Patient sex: F
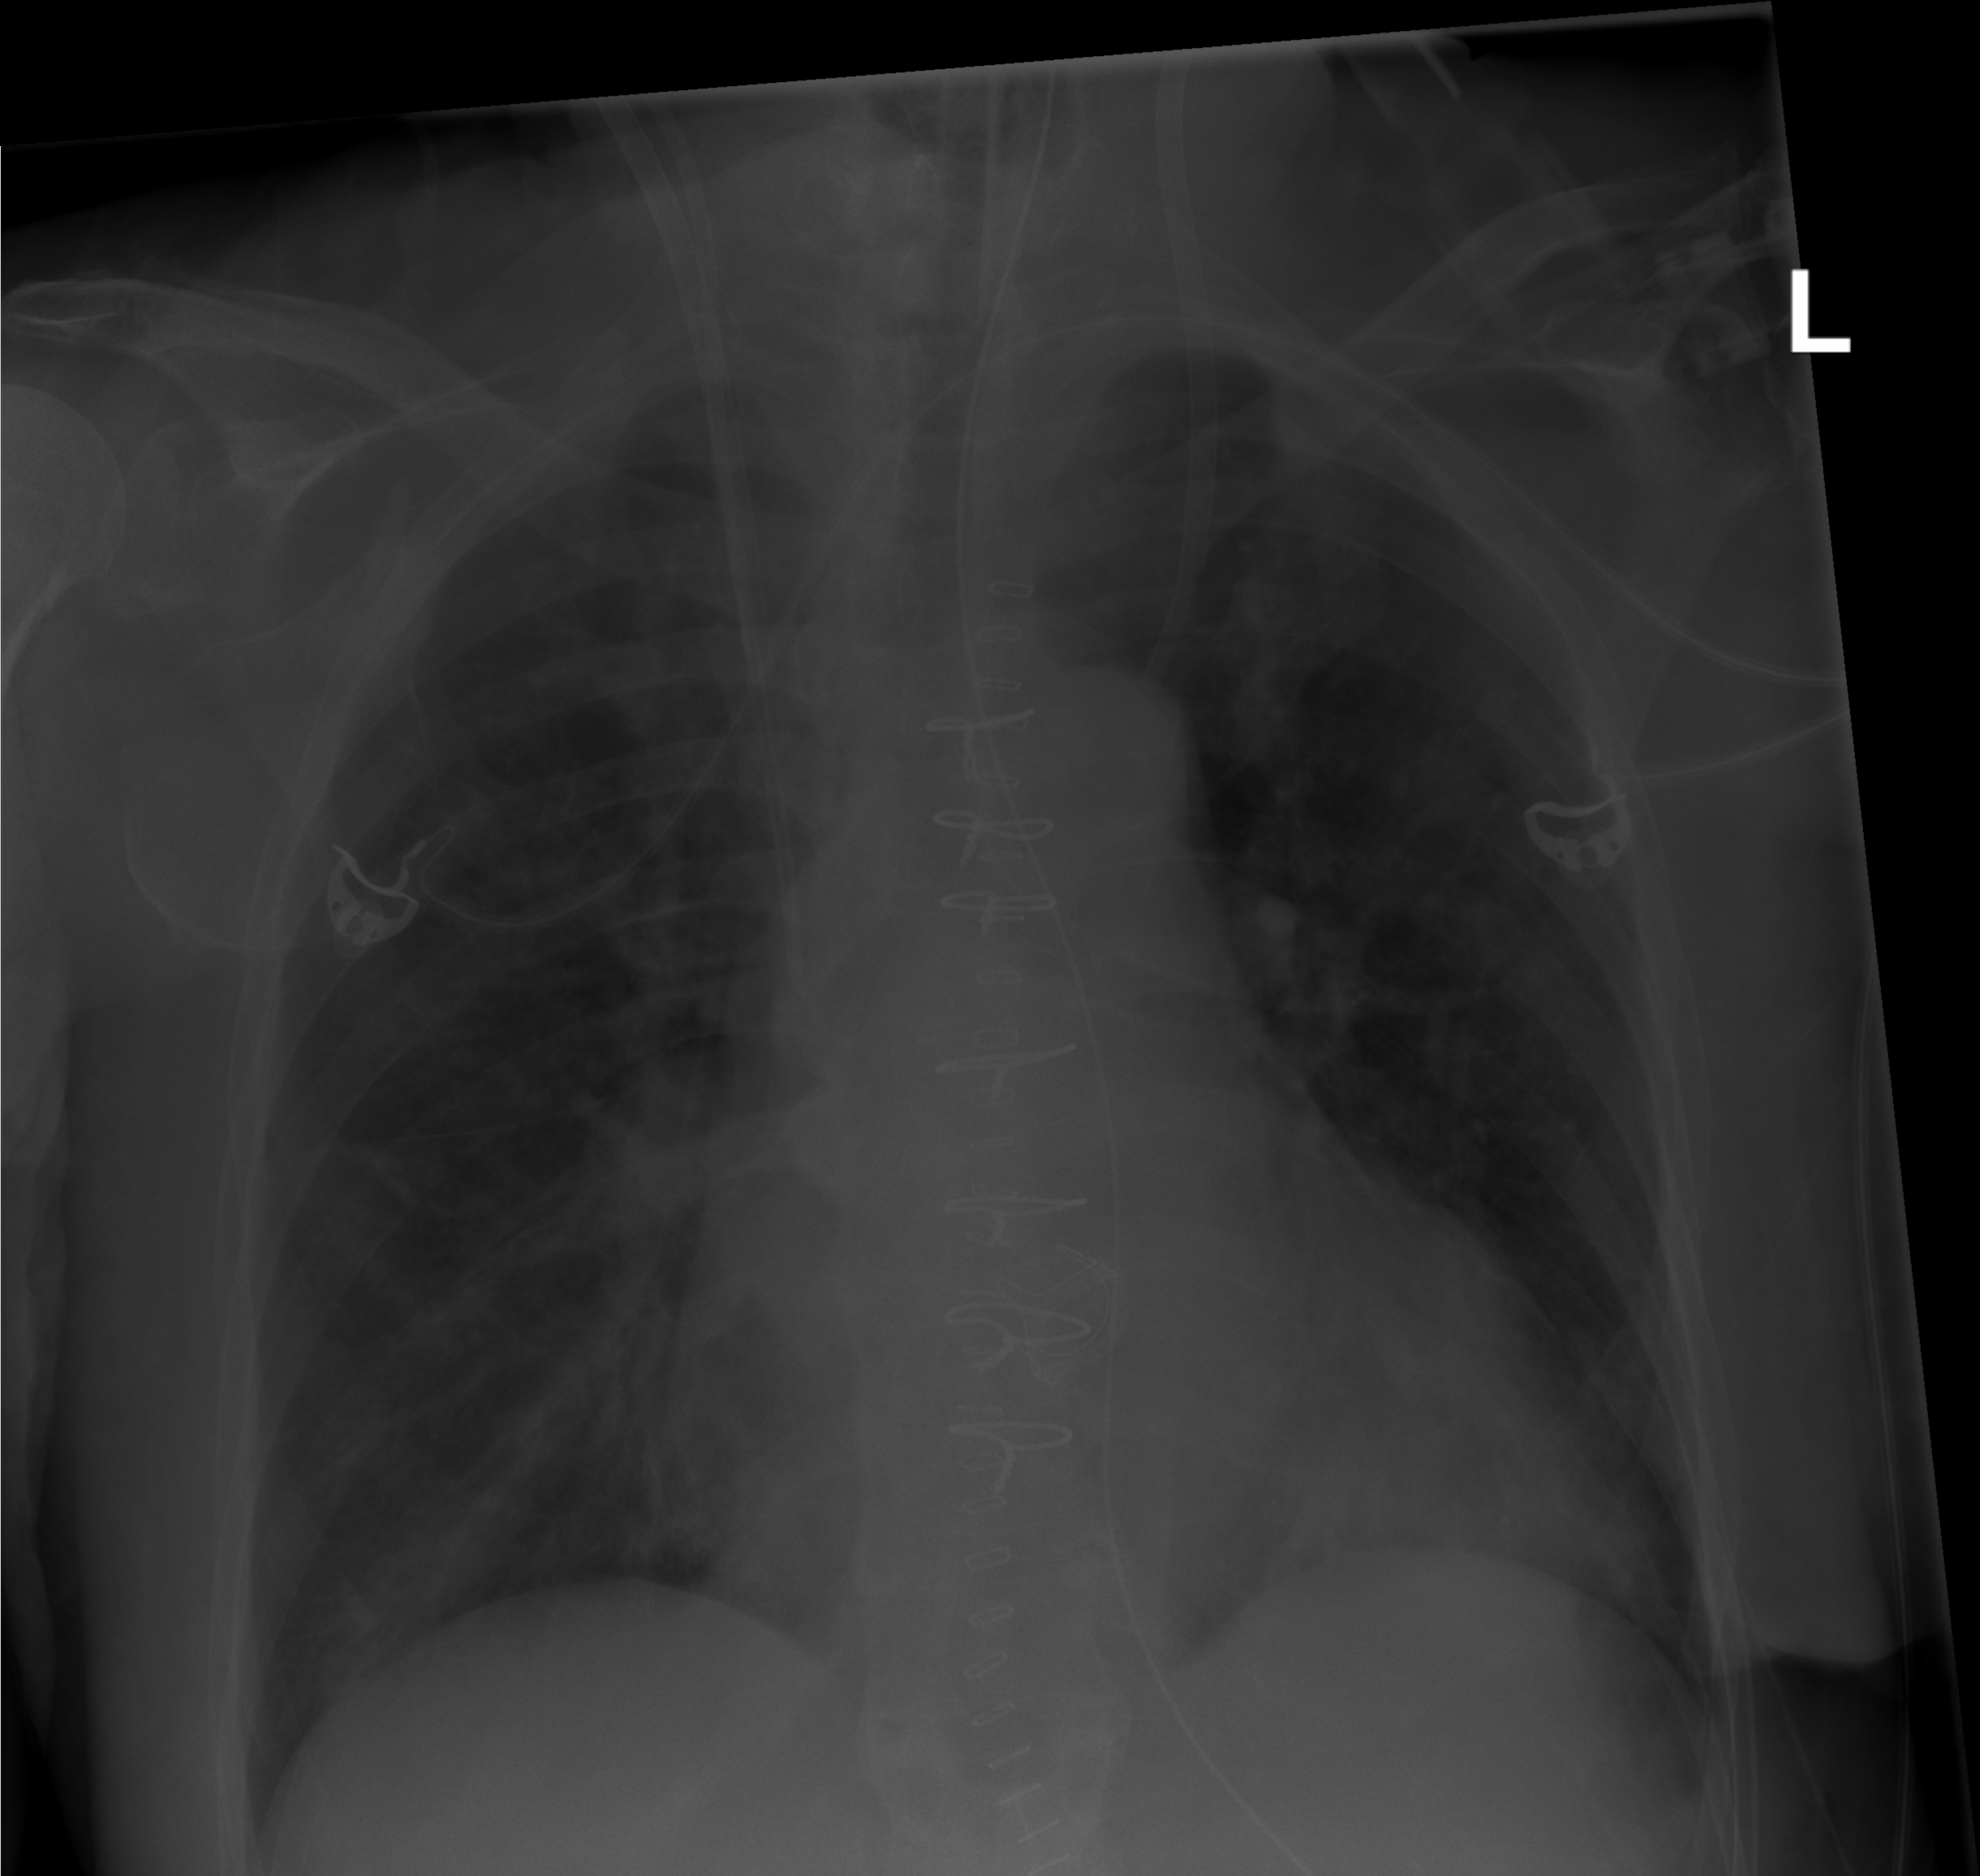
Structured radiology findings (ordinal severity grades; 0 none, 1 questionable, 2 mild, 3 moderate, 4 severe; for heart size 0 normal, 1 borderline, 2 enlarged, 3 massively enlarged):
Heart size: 2
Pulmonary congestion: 1
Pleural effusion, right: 0
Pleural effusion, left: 0
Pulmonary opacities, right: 0
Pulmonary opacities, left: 0
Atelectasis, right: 0
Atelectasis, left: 0